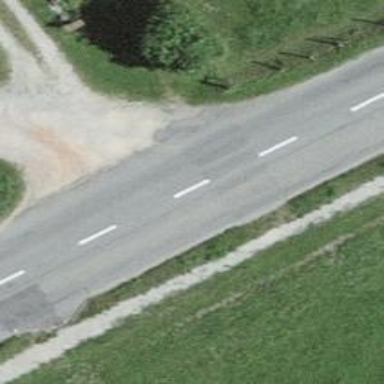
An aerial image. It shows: Secondary road with asphalt surface.